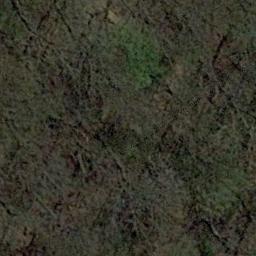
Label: forest